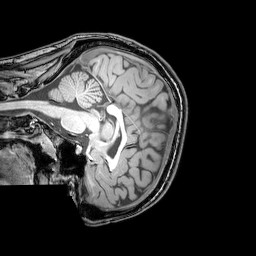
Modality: T1w
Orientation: sagittal
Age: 21
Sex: female
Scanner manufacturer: philips
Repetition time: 0.008126 s
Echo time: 0.00372 s